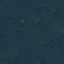
Label: Forest